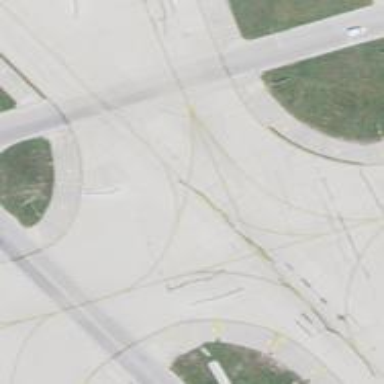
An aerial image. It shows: Image of taxiway at airport.